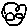
Label: cloud